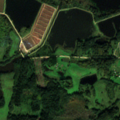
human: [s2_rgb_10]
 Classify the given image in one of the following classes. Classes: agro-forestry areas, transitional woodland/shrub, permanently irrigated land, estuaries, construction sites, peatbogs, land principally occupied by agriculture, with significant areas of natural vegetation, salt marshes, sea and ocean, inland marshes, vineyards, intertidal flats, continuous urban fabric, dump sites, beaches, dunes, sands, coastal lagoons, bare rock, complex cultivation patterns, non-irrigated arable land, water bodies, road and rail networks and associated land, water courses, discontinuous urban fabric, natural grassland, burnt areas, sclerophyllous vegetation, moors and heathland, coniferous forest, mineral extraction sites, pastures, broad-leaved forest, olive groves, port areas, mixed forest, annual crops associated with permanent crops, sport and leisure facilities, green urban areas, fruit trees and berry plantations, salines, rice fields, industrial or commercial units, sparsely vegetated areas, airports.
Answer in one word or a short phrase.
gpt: land principally occupied by agriculture, with significant areas of natural vegetation, mixed forest, transitional woodland/shrub, water bodies